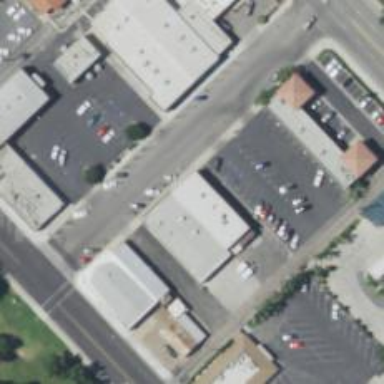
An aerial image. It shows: Post office.